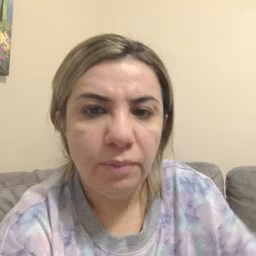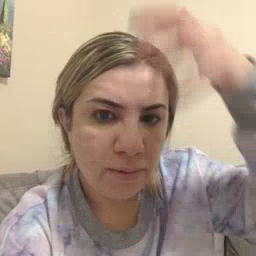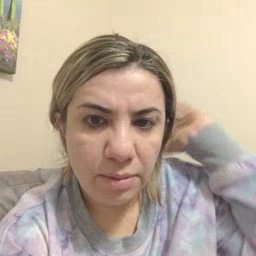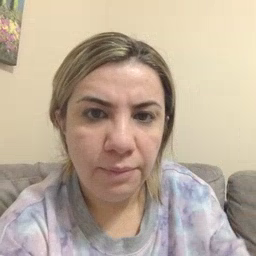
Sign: lion